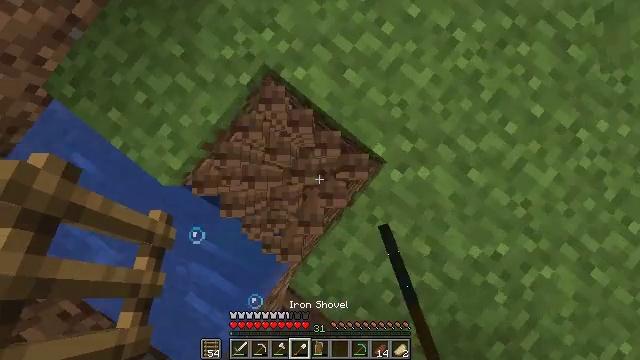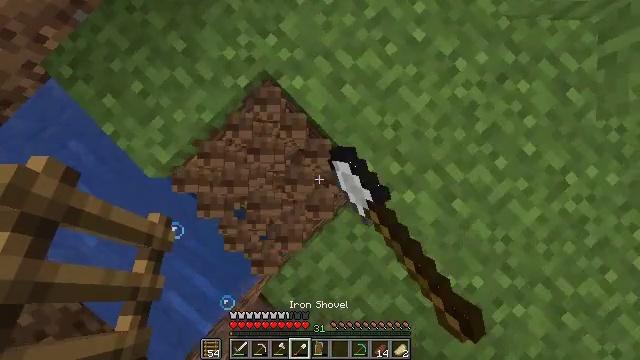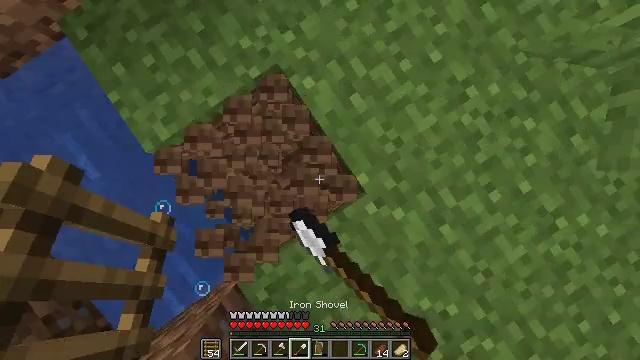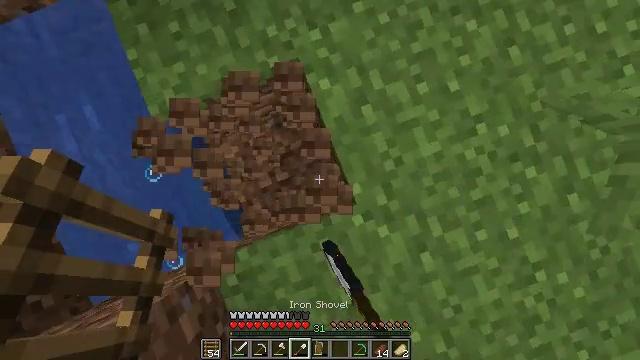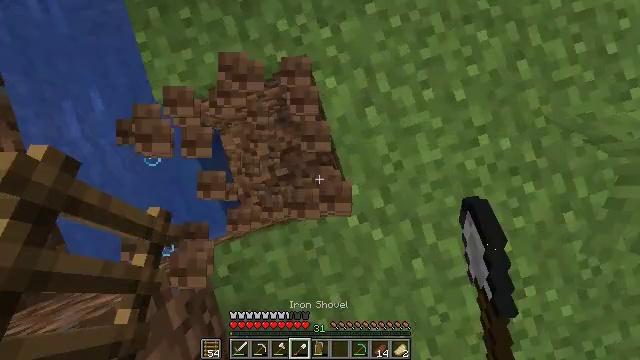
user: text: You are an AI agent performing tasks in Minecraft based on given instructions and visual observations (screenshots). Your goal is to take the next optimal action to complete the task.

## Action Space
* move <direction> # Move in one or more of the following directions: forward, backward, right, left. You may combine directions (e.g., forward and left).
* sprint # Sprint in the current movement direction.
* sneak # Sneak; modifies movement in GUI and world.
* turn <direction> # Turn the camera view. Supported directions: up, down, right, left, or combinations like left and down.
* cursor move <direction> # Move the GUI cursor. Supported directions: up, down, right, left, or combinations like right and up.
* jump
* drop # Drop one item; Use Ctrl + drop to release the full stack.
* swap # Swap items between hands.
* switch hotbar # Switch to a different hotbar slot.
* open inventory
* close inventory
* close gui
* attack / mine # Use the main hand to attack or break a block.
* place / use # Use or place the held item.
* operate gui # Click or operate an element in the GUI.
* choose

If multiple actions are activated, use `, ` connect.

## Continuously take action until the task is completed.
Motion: motion action
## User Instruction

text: Reclaim the grass path segment.
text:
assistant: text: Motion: turn left and down, attack / mine
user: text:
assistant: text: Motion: turn left, attack / mine
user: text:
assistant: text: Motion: turn left, attack / mine
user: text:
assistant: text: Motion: turn left, attack / mine
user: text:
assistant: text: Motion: attack / mine